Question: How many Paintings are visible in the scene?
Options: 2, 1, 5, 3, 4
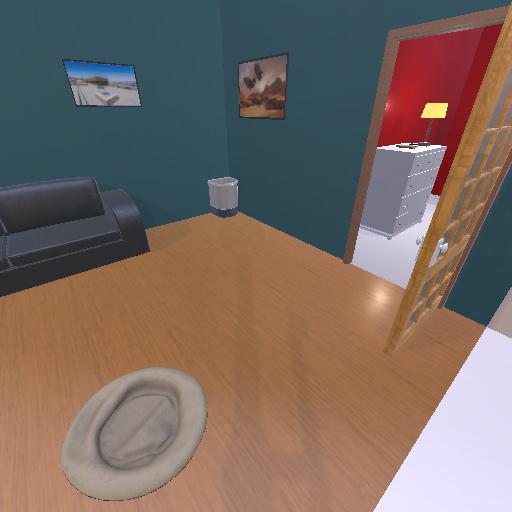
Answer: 2